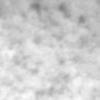
Label: no_change